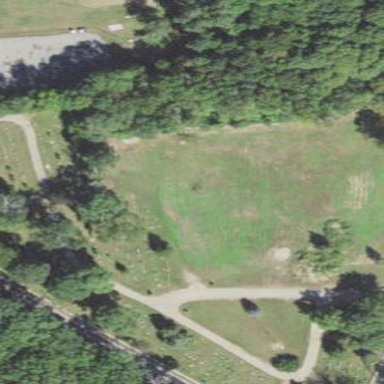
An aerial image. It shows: Cemetery area categorized as cemetery.